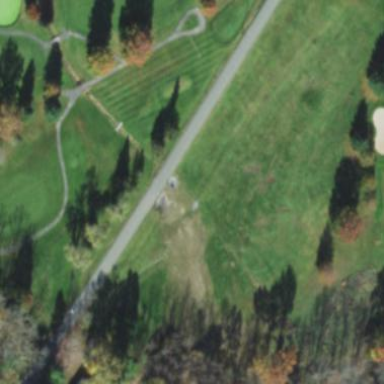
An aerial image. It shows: Grassy area used as driving range for golf.